Question: Guys I have the following problem:
Increase salary 15% for employees whose salary is less than 50% of their manager's salary.
Write PL/SQL procedure using cursor, loop and update.
Procedure header
Create or replace procedure 'inc_salary' is:
. Exception if their salary after increase is more than 50% of their manager's salary.
Actually, we can do it directly like this:
'''
update emp e
set e.salary+=e.salary*0.15
where e.salary<(select e.mgr from emp e, group by e.mgr)
'''
Here is a picture of this table:

But I don't understand how to use the procedure. If I declare it like this, create or replace procedure 'inc_salary', then what should be its parameters? We can use of course loop, like
'''
declare
for r in (select * from emp e) loop
update emp e
set r.salary+=r.salary*0.15;
where r.salary<r.mgr
exception
if r.salary >r.mgr*1.15 then
dbms.output_putline(' it can't increase');
end loop;
end;
'''
But how to combine it together?
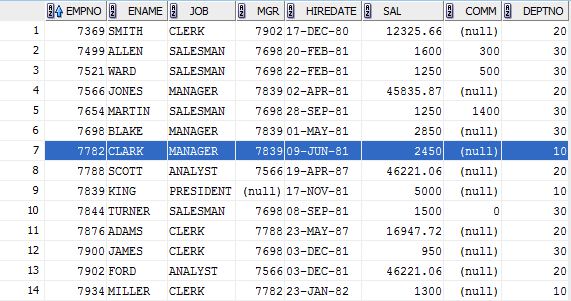
Answer: Why would you need a PL/SQL procedure? A simple query would do this job!
'''
UPDATE emp
SET salary = salary * 1.15
WHERE empno IN (
SELECT e.empno
FROM emp e
JOIN emp m ON e.mgr = m.empno
WHERE e.salary < m.salary * 0.5
)
'''
That's it!
But, if at all you need to use a procedure, you have to decide for yourself what exactly you want to do with it.
Every procedure has a set of formal parameters, which can even be an empty set. It is you who decides what to pass to a procedure. Consult your manager or architect for these situations.